Question: I've set up a view and constraints using the wAny hAny layout in Xcode 6:

When I run the app on a iPhone 5s and iPhone 6 the UI Elements are all visible but on the 5s the 'answer' and the 'back' buttons do not work - they do nothing.
On the iPhone 6 all the buttons work.
Here's the code for the 'back' button:
'''
- (IBAction)backFromDivision:(id)sender {
[self dismissViewControllerAnimated:YES completion:nil];
}
'''
The 'answer' code is a bit longer and I won't post it unless necessary.
Does this have something to do with the constraints or should I be looking for answers elsewhere?
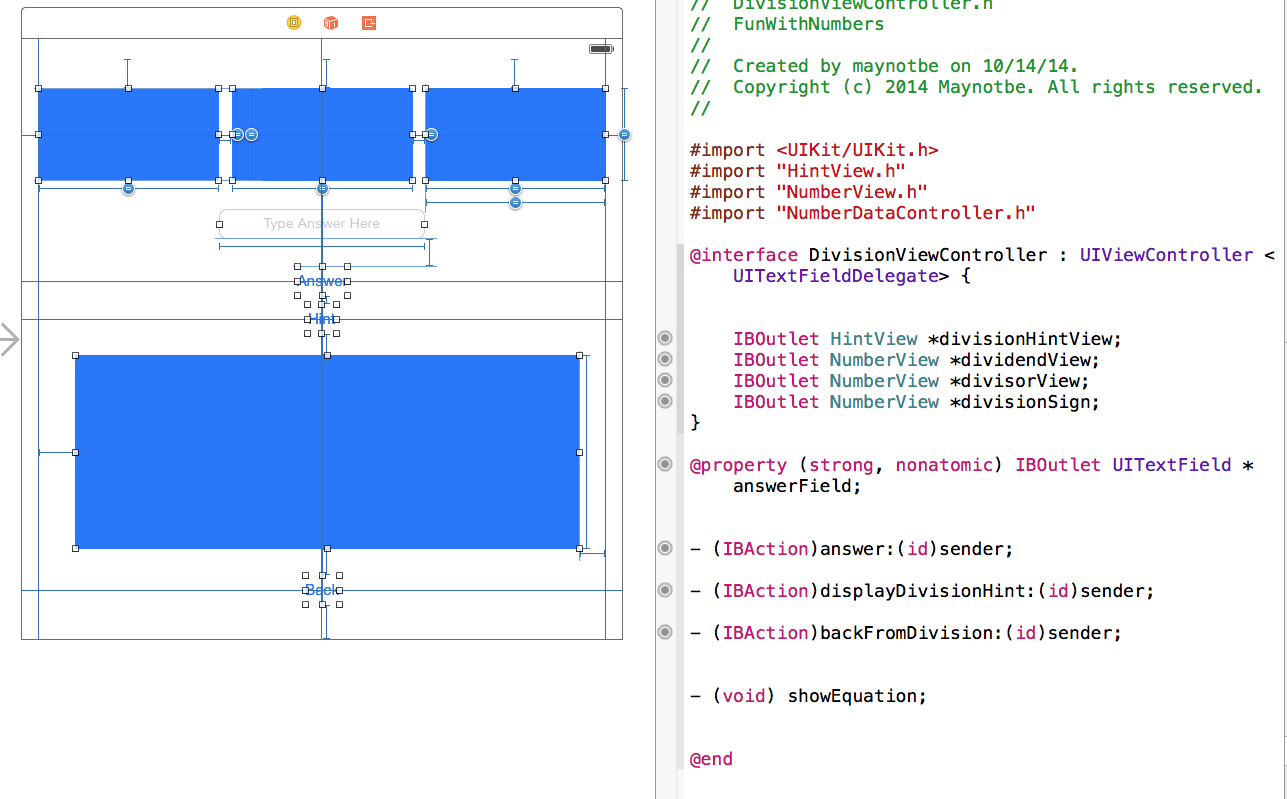
Answer: Well,
I clicked on "Resolve Auto Layout Issues" - "Reset to suggested constraints" (third from the left):

and that "solved" my problem. Everything is working on all devices. It seems to have removed some constraints that I put in place.
I'm going to have to learn more about why this worked.